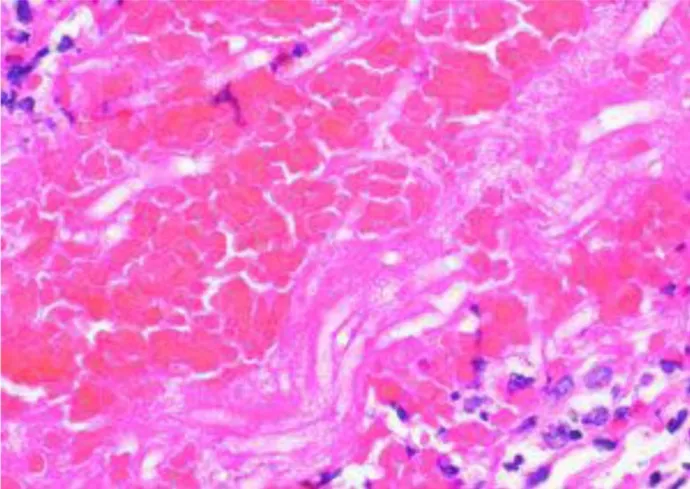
H&E 60x magnification of left volar forearm lesion.
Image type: pathology (h&e)